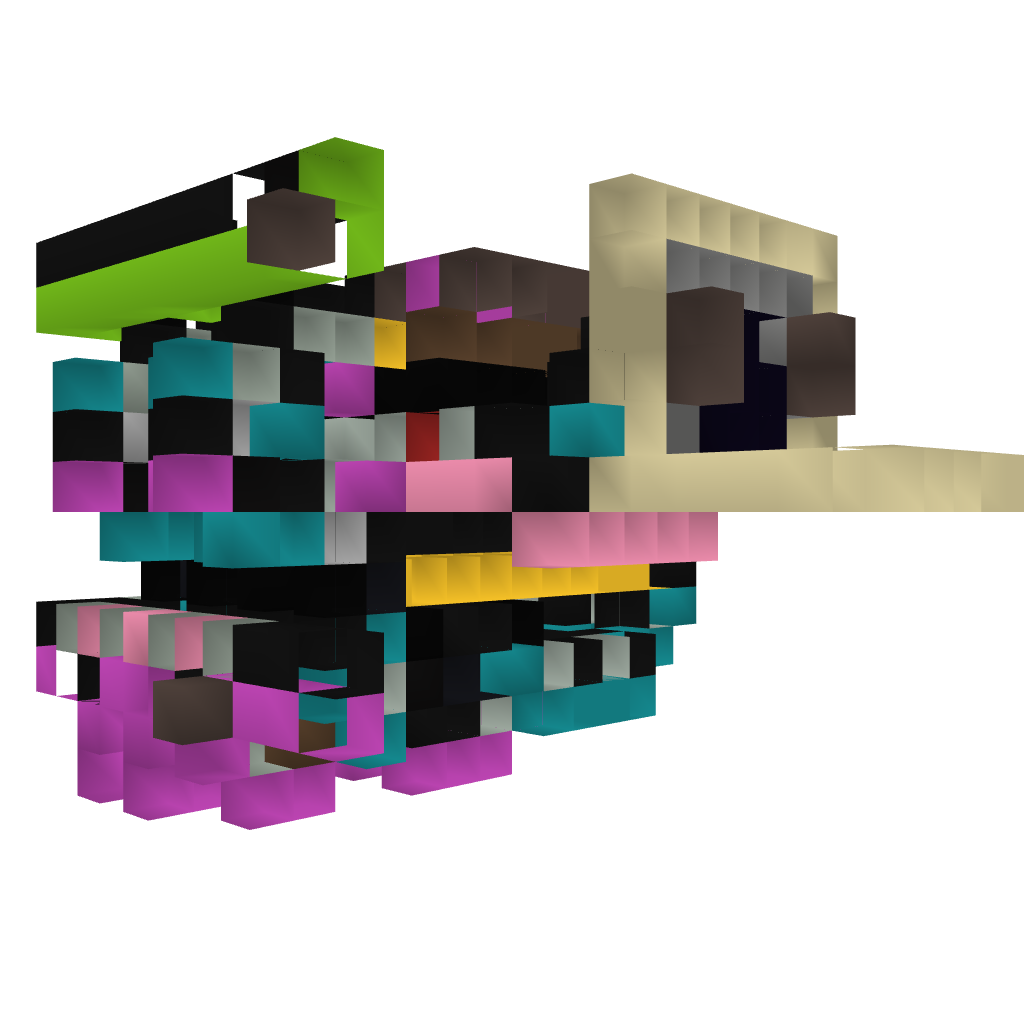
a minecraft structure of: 9 Digit Combination Lock